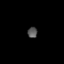
Tissue: lung
Cell type: Myeloid cells
Senescence score: 0.5859
Nuclear area (px): 104
Mean DAPI intensity: 83.933